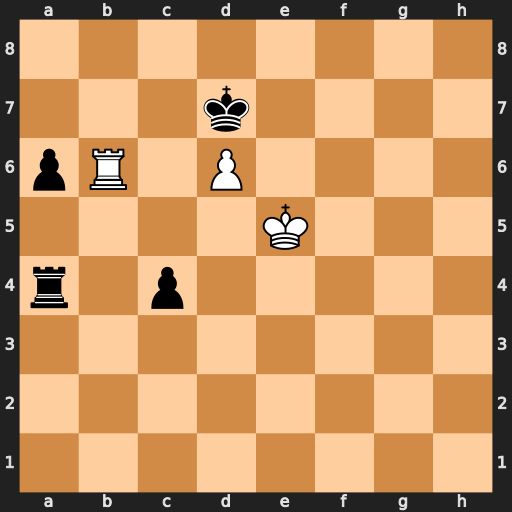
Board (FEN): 8/3k4/pR1P4/4K3/r1p5/8/8/8
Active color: w
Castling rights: -
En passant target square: -
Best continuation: Rb7+ Kc6 Rc7+ Kb6 Rc8